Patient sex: M
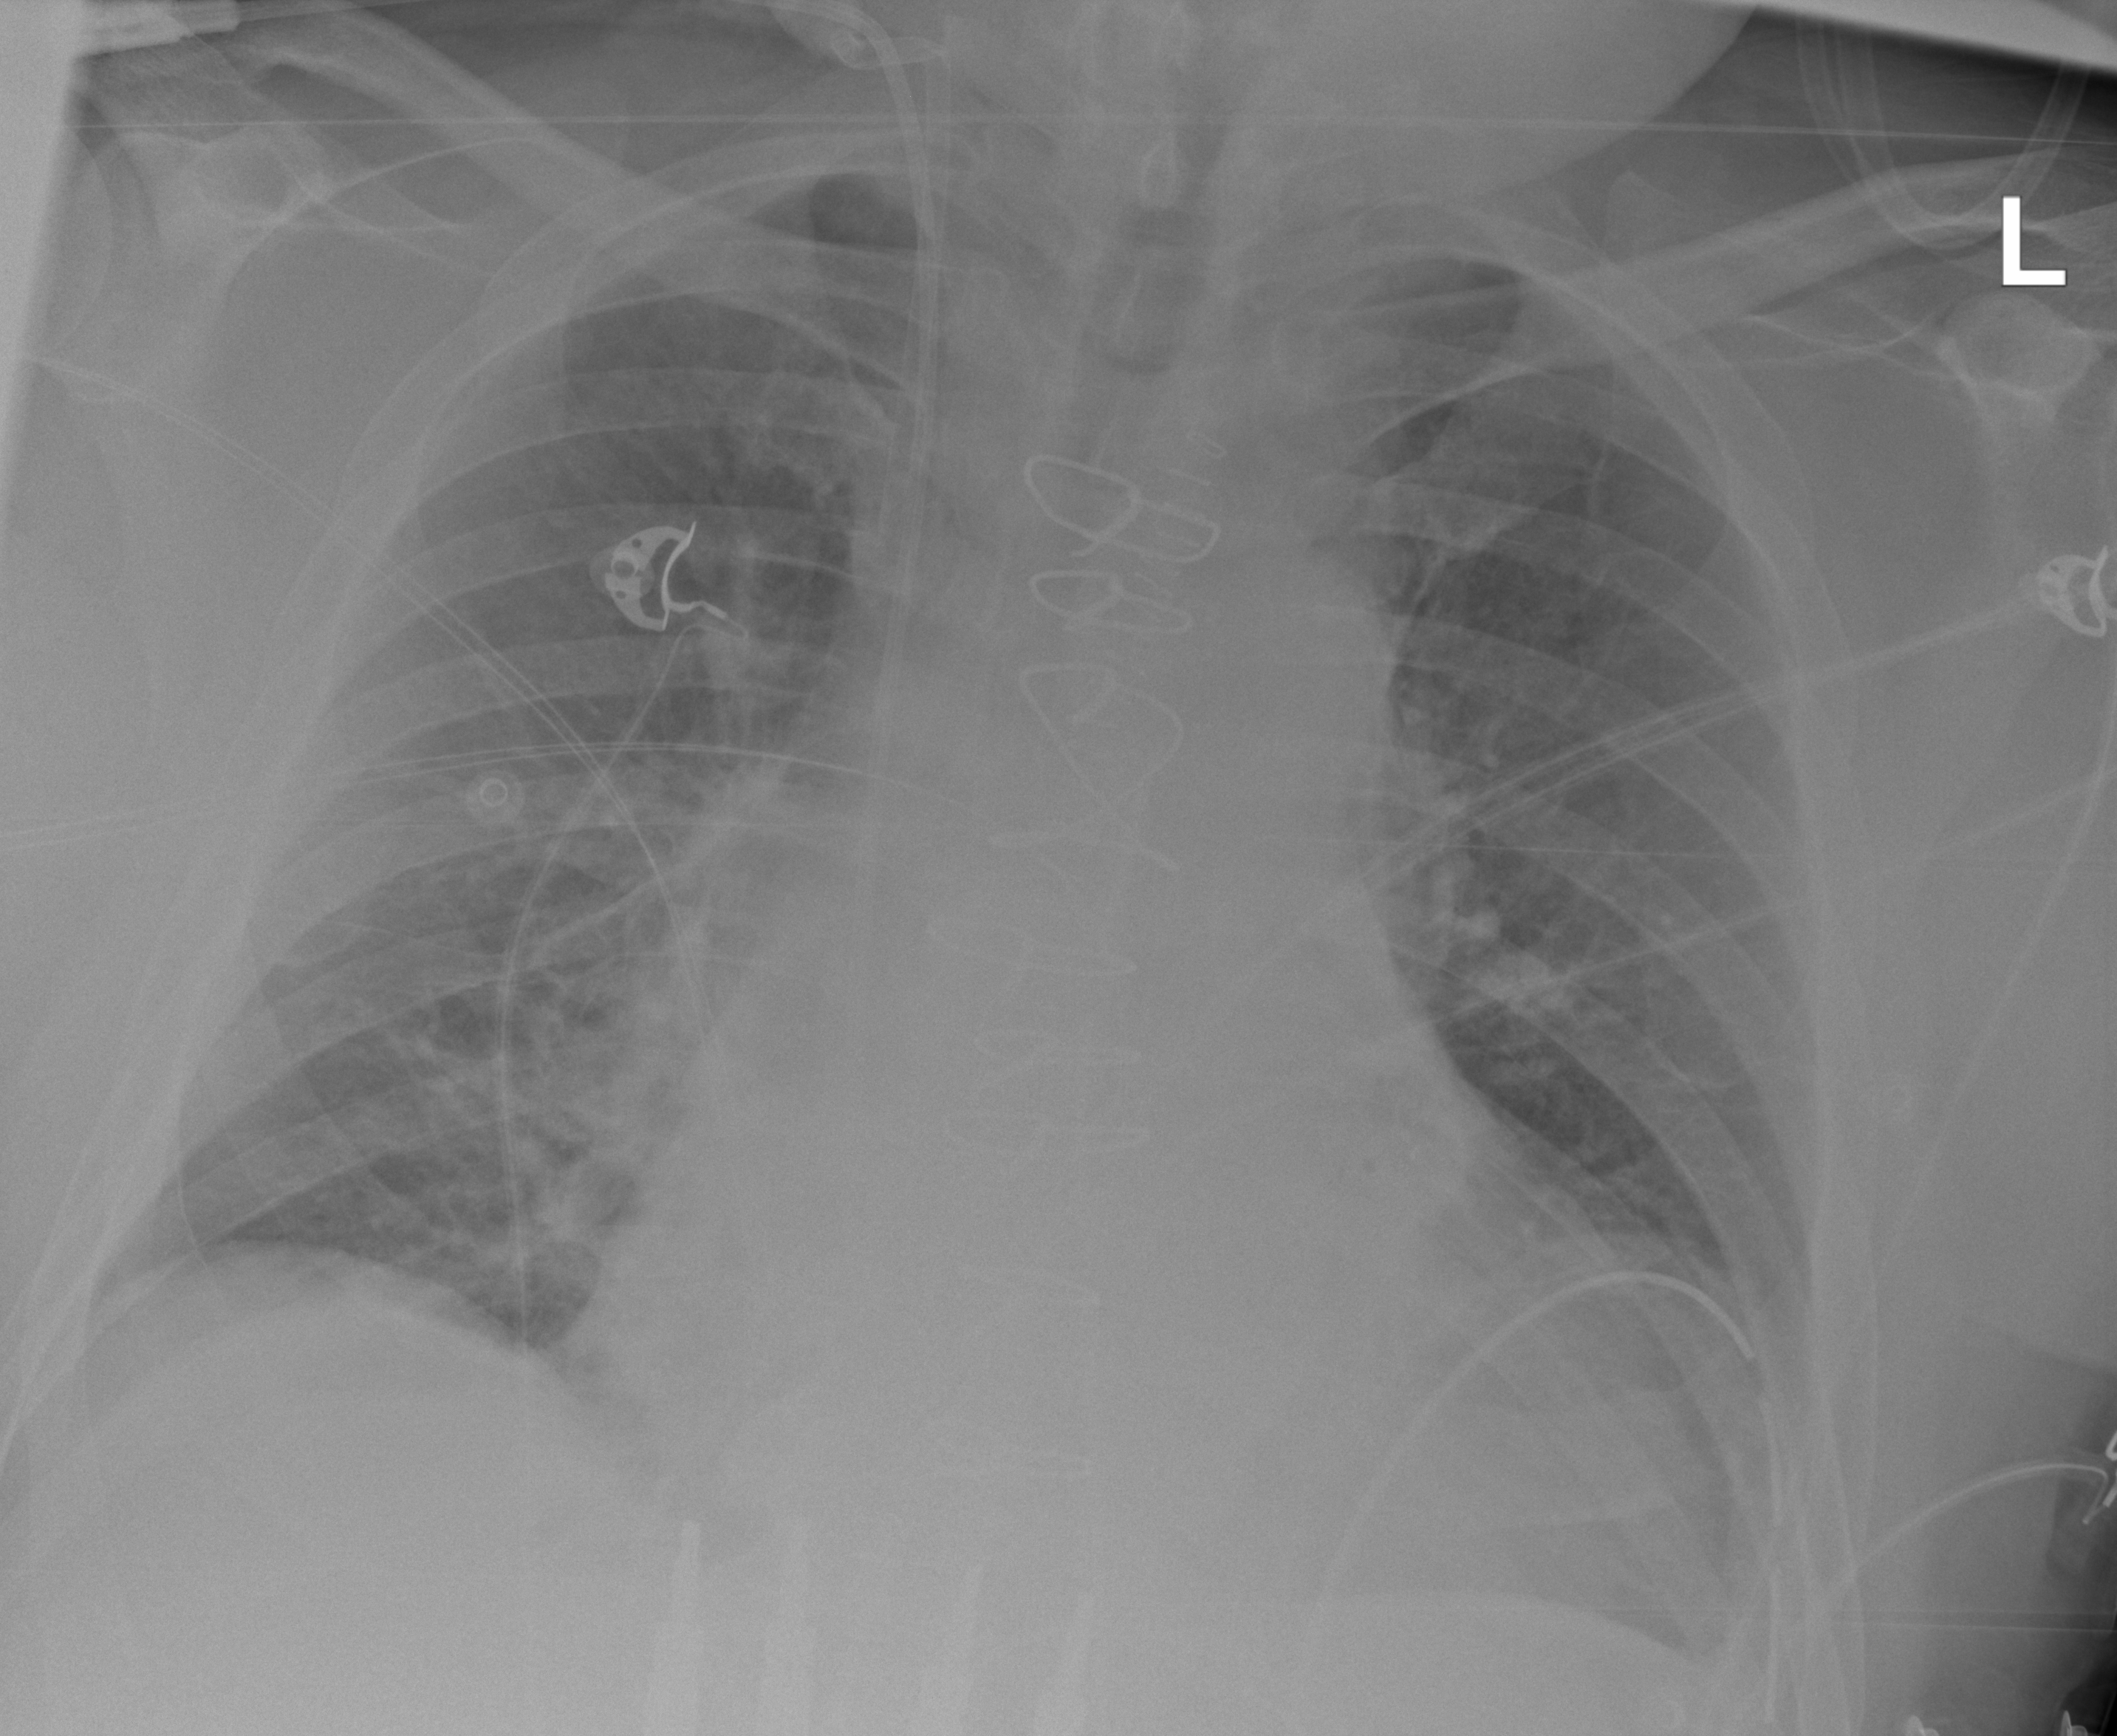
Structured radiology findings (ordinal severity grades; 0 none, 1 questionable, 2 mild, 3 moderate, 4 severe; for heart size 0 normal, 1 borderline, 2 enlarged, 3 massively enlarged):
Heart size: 2
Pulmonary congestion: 1
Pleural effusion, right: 0
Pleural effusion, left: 2
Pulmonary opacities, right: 2
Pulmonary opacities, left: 0
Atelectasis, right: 2
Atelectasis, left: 2